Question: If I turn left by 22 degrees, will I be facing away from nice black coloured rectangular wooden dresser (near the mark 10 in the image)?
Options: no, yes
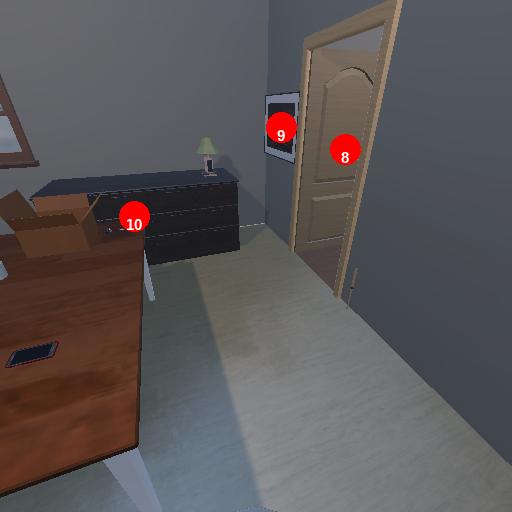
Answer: no